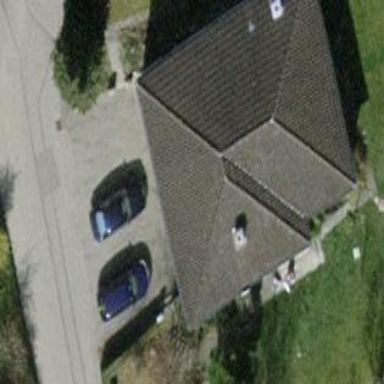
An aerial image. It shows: Simple and straightforward house.